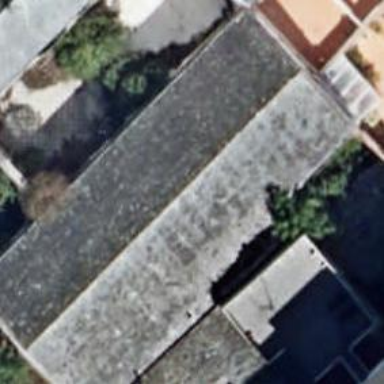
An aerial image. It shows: Warehouse building.